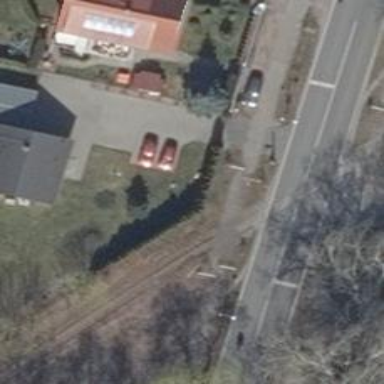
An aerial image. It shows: Crossing for the railway.